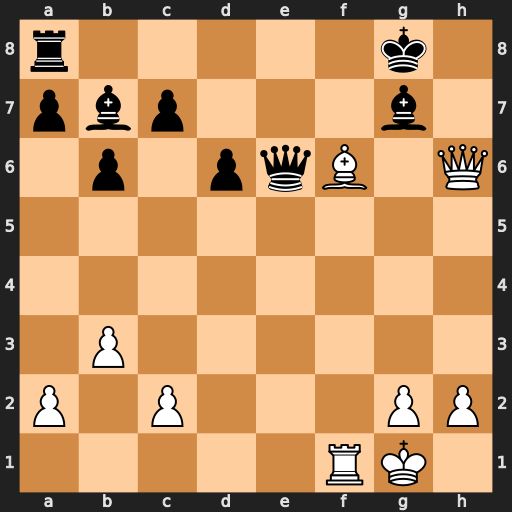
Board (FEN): r5k1/pbp3b1/1p1pqB1Q/8/8/1P6/P1P3PP/5RK1
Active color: w
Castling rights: -
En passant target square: -
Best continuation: Qxg7#